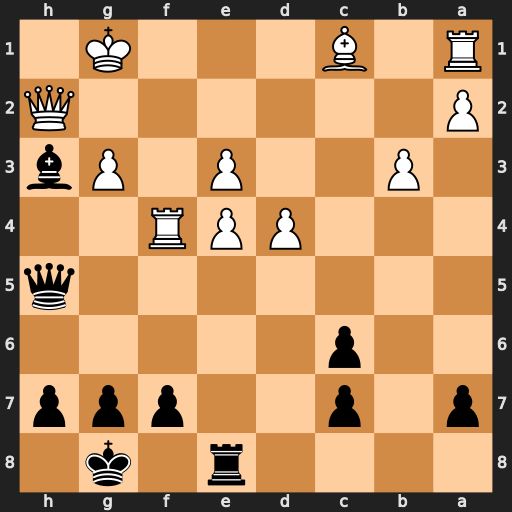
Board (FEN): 4r1k1/p1p2ppp/2p5/7q/3PPR2/1P2P1Pb/P6Q/R1B3K1
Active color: b
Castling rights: -
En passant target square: -
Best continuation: Qd1+ Kf2 Qf1#